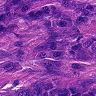
Metastatic tissue present: yes